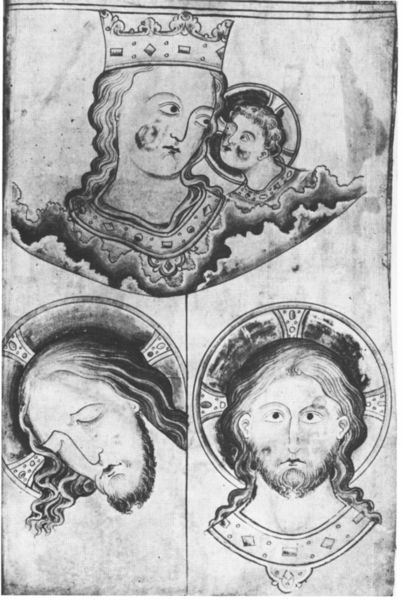
Titel: Chronica maiora Parts I and II
Institution: Cambridge, Corpus Christi College
Schlagwörter: kopf, weiß, wolken, nase, schmuck, schwarz, zeichnung, bart, augen, tot, portrait, kind, mutter, edelsteine, en face, krone, locken, junge, geneigt, foto, strahlen, augen zu, schein, nimbus, christus, jesus, schmerz, zeichnun, musterbuch, vorlage, heilig, maria, madonna, langes haar